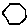
Label: hexagon